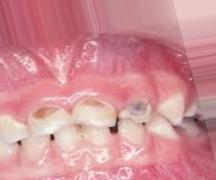
Condition: Caries